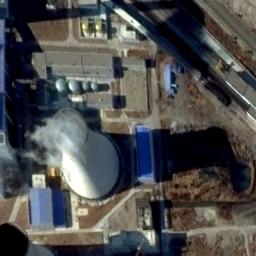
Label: thermal_power_station